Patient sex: M
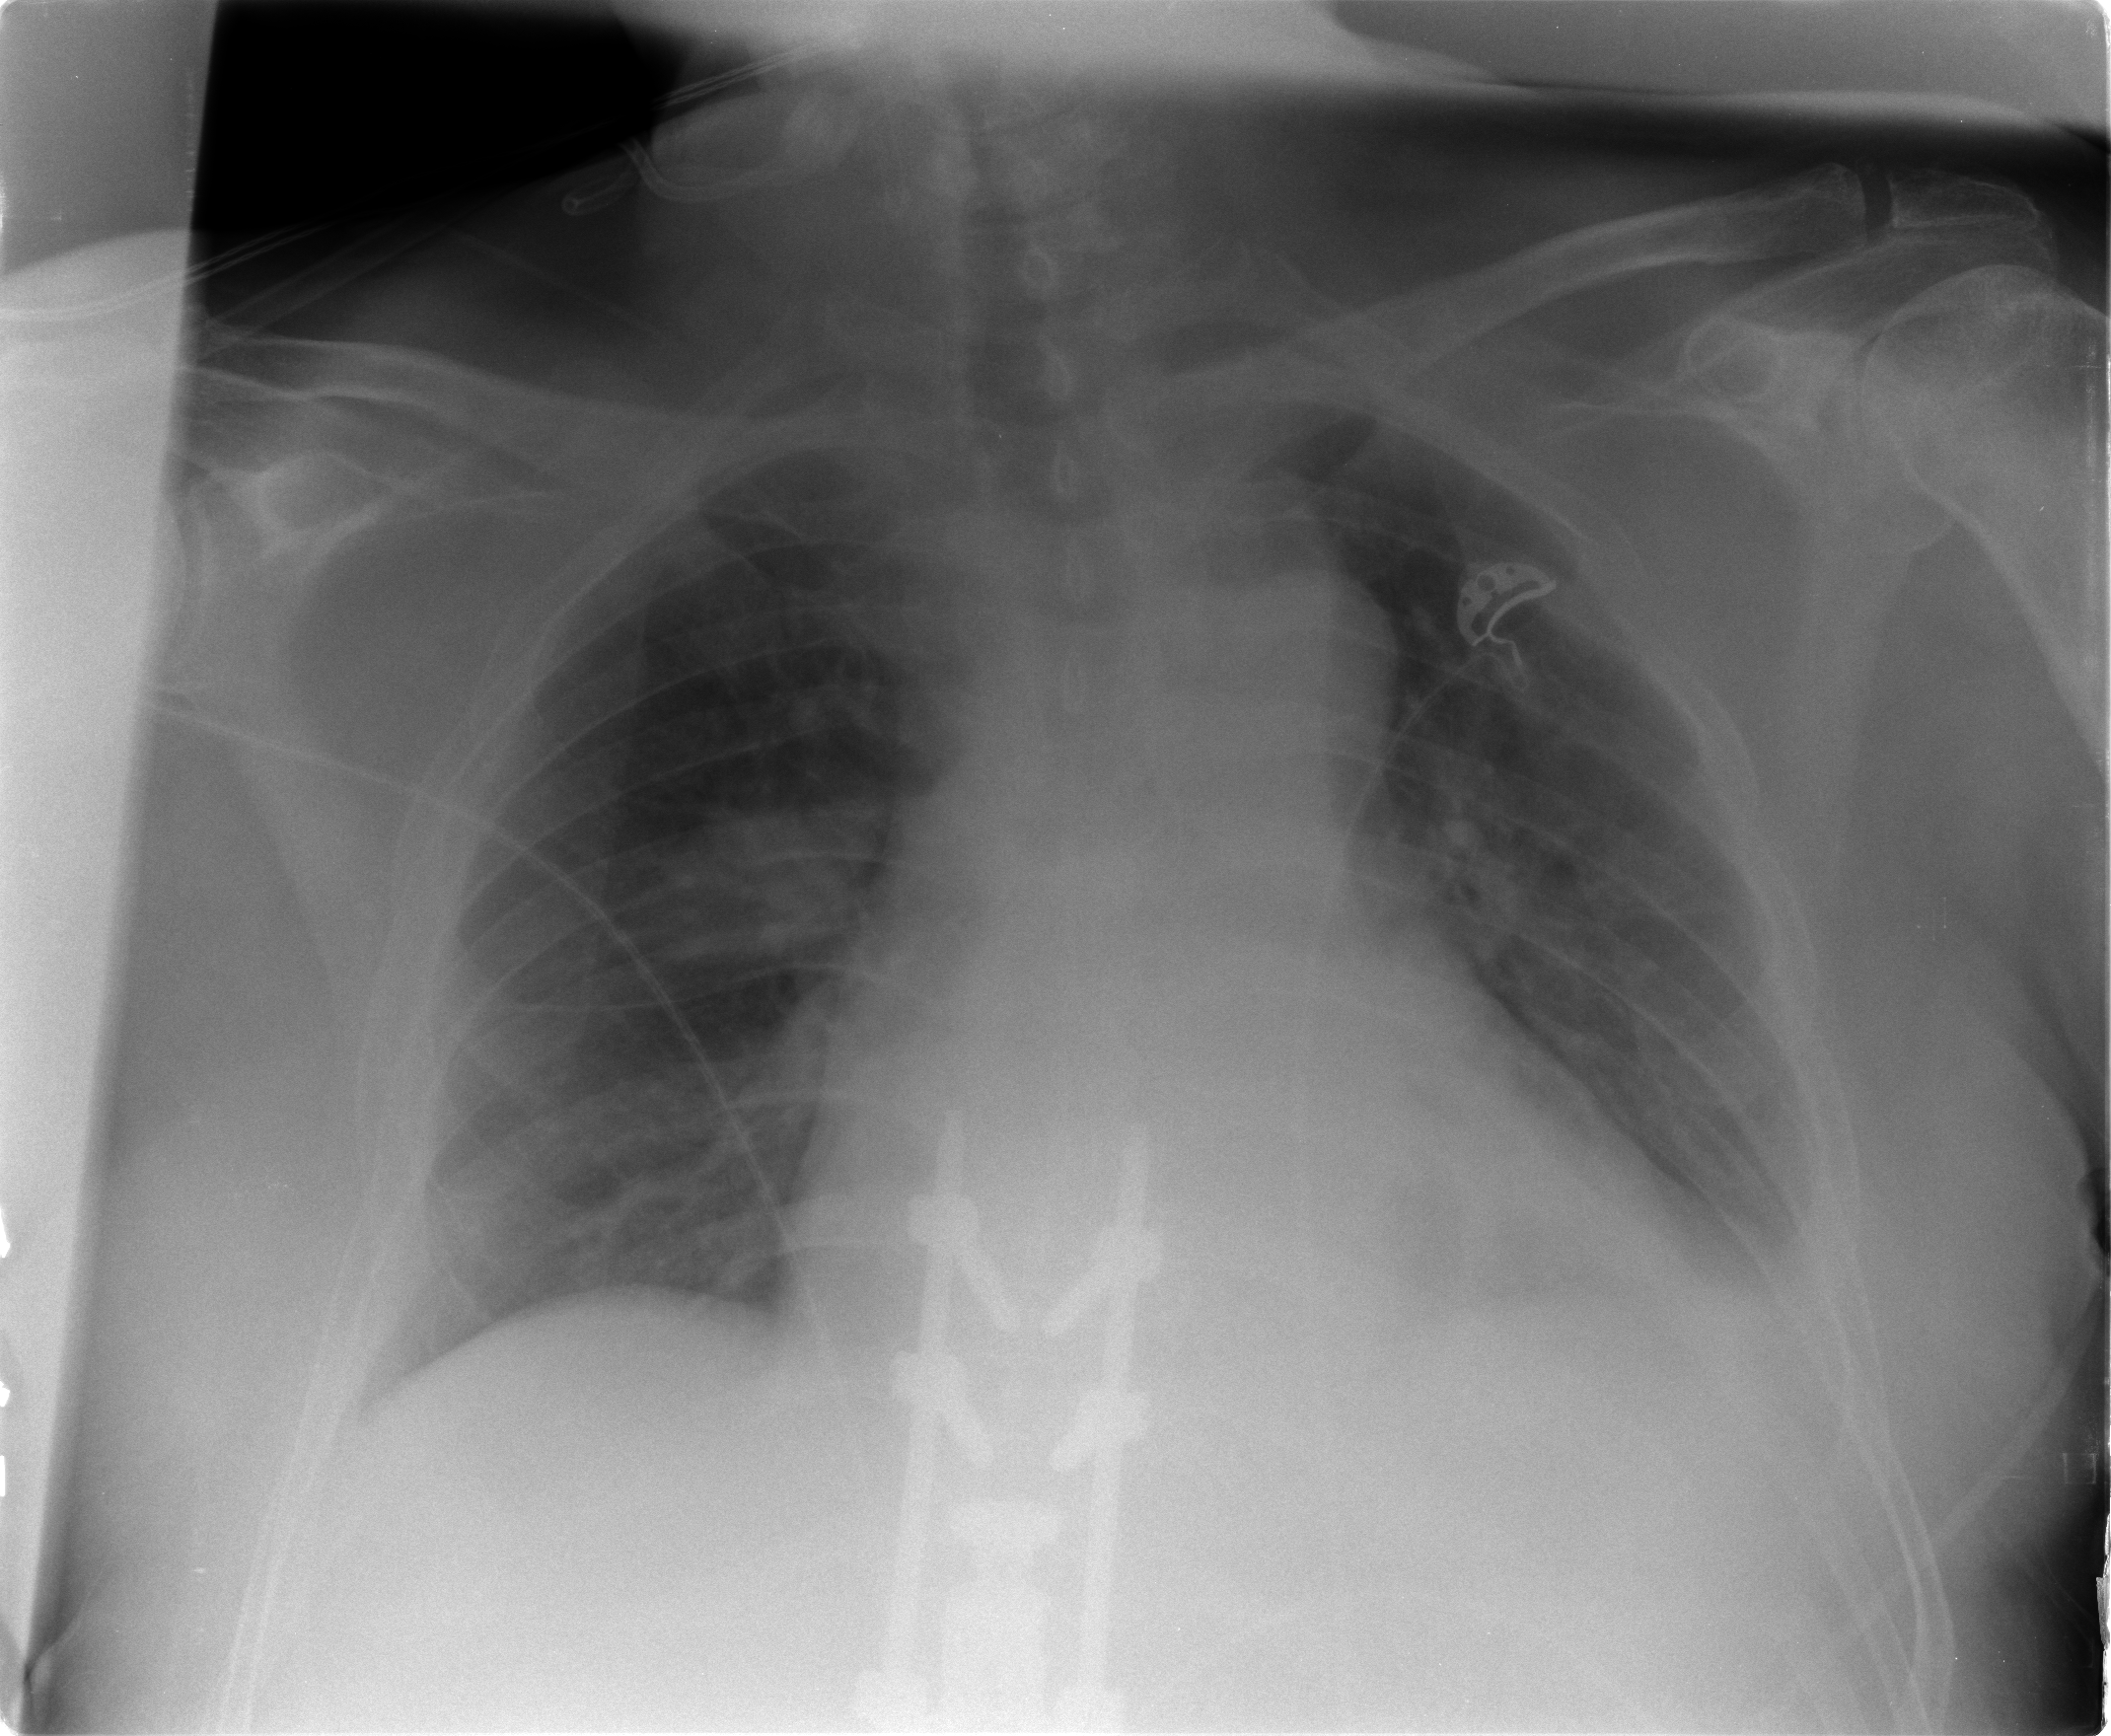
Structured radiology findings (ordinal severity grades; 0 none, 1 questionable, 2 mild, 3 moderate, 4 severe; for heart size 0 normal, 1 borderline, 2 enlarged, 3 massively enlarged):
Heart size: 2
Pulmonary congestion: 2
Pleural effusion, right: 1
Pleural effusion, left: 2
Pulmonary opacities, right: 2
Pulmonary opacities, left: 1
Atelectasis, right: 3
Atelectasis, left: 2